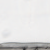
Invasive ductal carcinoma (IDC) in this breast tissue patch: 0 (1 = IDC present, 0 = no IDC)